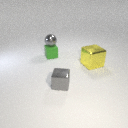
small green rubber cube behind large yellow metal cube